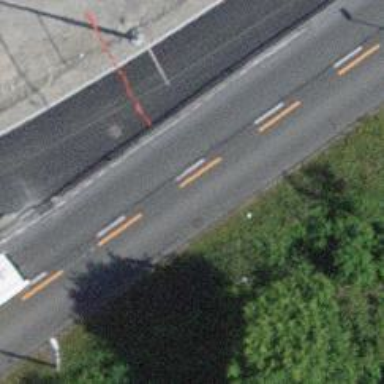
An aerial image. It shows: Primary highway with trolley wires overhead. The surface of the road is asphalt.